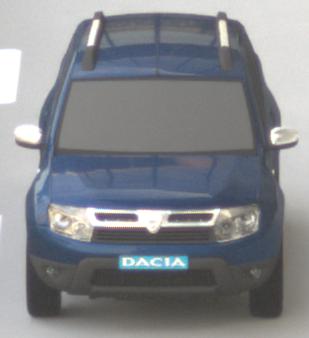
Make: Dacia
Model: Duster dCi 110 FAP
Detailed model: Duster (I)
Model produced from: 2010/06
Model produced until: 2013/11
Doors: 5
Color: blue
Road condition: dry road
Daytime: sunrise or sunset
Contrast: medium contrast